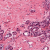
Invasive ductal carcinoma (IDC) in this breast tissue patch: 0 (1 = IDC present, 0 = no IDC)